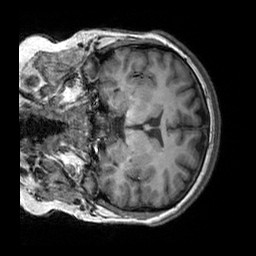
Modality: T1w
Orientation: coronal
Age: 24
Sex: female
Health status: healthy
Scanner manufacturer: siemens
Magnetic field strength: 3 T
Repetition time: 2.3 s
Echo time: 0.00303 s